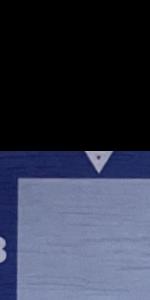
Label: Empty